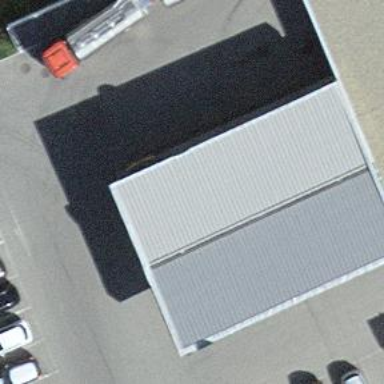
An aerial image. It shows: Fuel station.